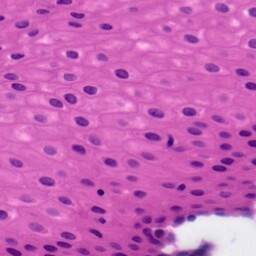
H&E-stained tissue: Tonsil